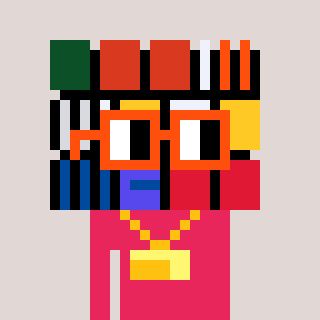
a pixel art character with square orange glasses, a abstract-shaped head and a redpinkish-colored body on a warm background